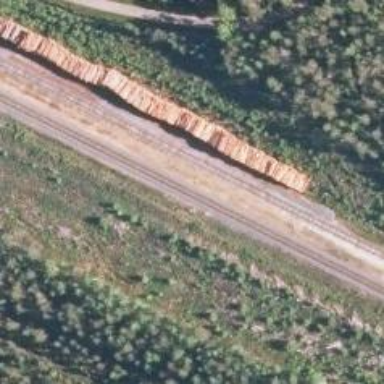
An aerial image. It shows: Railway track of B1 class.